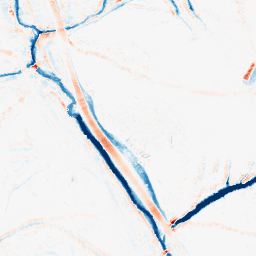
Category: morphological
Decomposition family: morphological_ellipse
Decomposition parameters: operation: average
width: 10
height: 10
Upsampling method: regularized
Upsampling parameters: scale: 4
lambda_reg: 0.001
Upsampling scale: 4